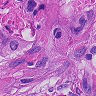
Metastatic tissue present: yes